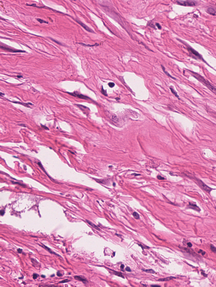
Tumor epithelial tissue: no
Tumor-associated stroma tissue: yes
Normal tissue: no